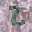
Label: 2